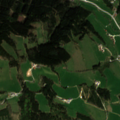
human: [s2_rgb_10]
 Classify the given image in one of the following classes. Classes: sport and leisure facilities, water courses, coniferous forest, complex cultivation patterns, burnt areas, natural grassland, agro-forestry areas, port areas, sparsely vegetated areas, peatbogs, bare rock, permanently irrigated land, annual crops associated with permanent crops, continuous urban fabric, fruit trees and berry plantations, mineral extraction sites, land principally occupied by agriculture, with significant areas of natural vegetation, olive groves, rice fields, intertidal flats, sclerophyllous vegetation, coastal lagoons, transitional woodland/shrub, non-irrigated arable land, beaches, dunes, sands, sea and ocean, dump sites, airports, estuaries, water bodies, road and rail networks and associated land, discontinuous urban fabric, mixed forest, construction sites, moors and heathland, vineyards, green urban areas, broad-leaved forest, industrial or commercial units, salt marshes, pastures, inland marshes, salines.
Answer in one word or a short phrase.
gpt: complex cultivation patterns, land principally occupied by agriculture, with significant areas of natural vegetation, coniferous forest, mixed forest